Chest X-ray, AP view. Patient: 28 years old, sex M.
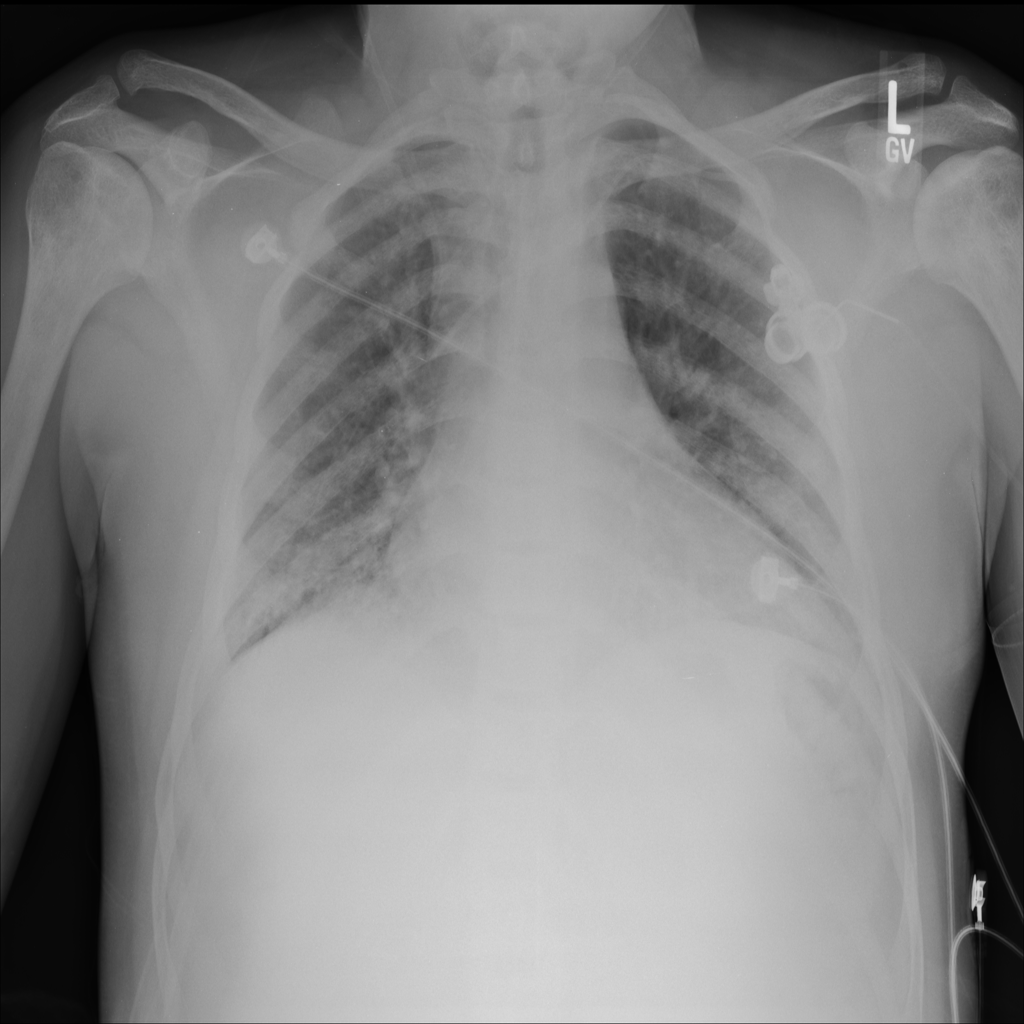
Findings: No Finding